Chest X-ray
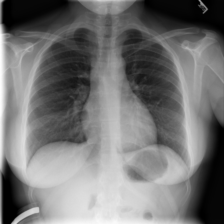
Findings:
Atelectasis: negative
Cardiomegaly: negative
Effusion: negative
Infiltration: positive
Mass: negative
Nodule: negative
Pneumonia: negative
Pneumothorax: negative
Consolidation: negative
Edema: negative
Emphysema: negative
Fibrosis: negative
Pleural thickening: negative
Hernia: negative